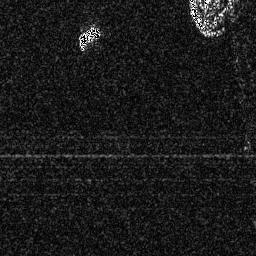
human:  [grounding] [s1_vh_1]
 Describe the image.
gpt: In the satellite image, there is  <ref>1 medium ship </ref> <box>[[30, 9, 38, 19, 0]]</box> located at top.